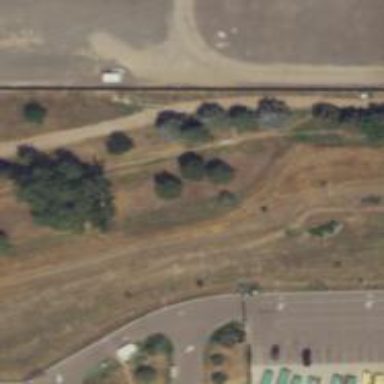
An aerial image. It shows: Disc golf tee.